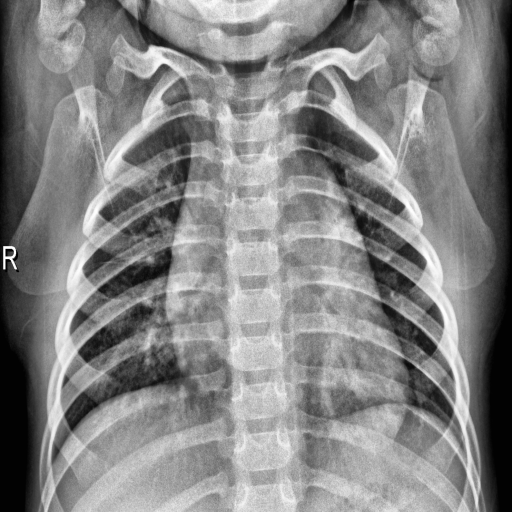
Finding: NORMAL